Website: home-depot
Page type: review-order
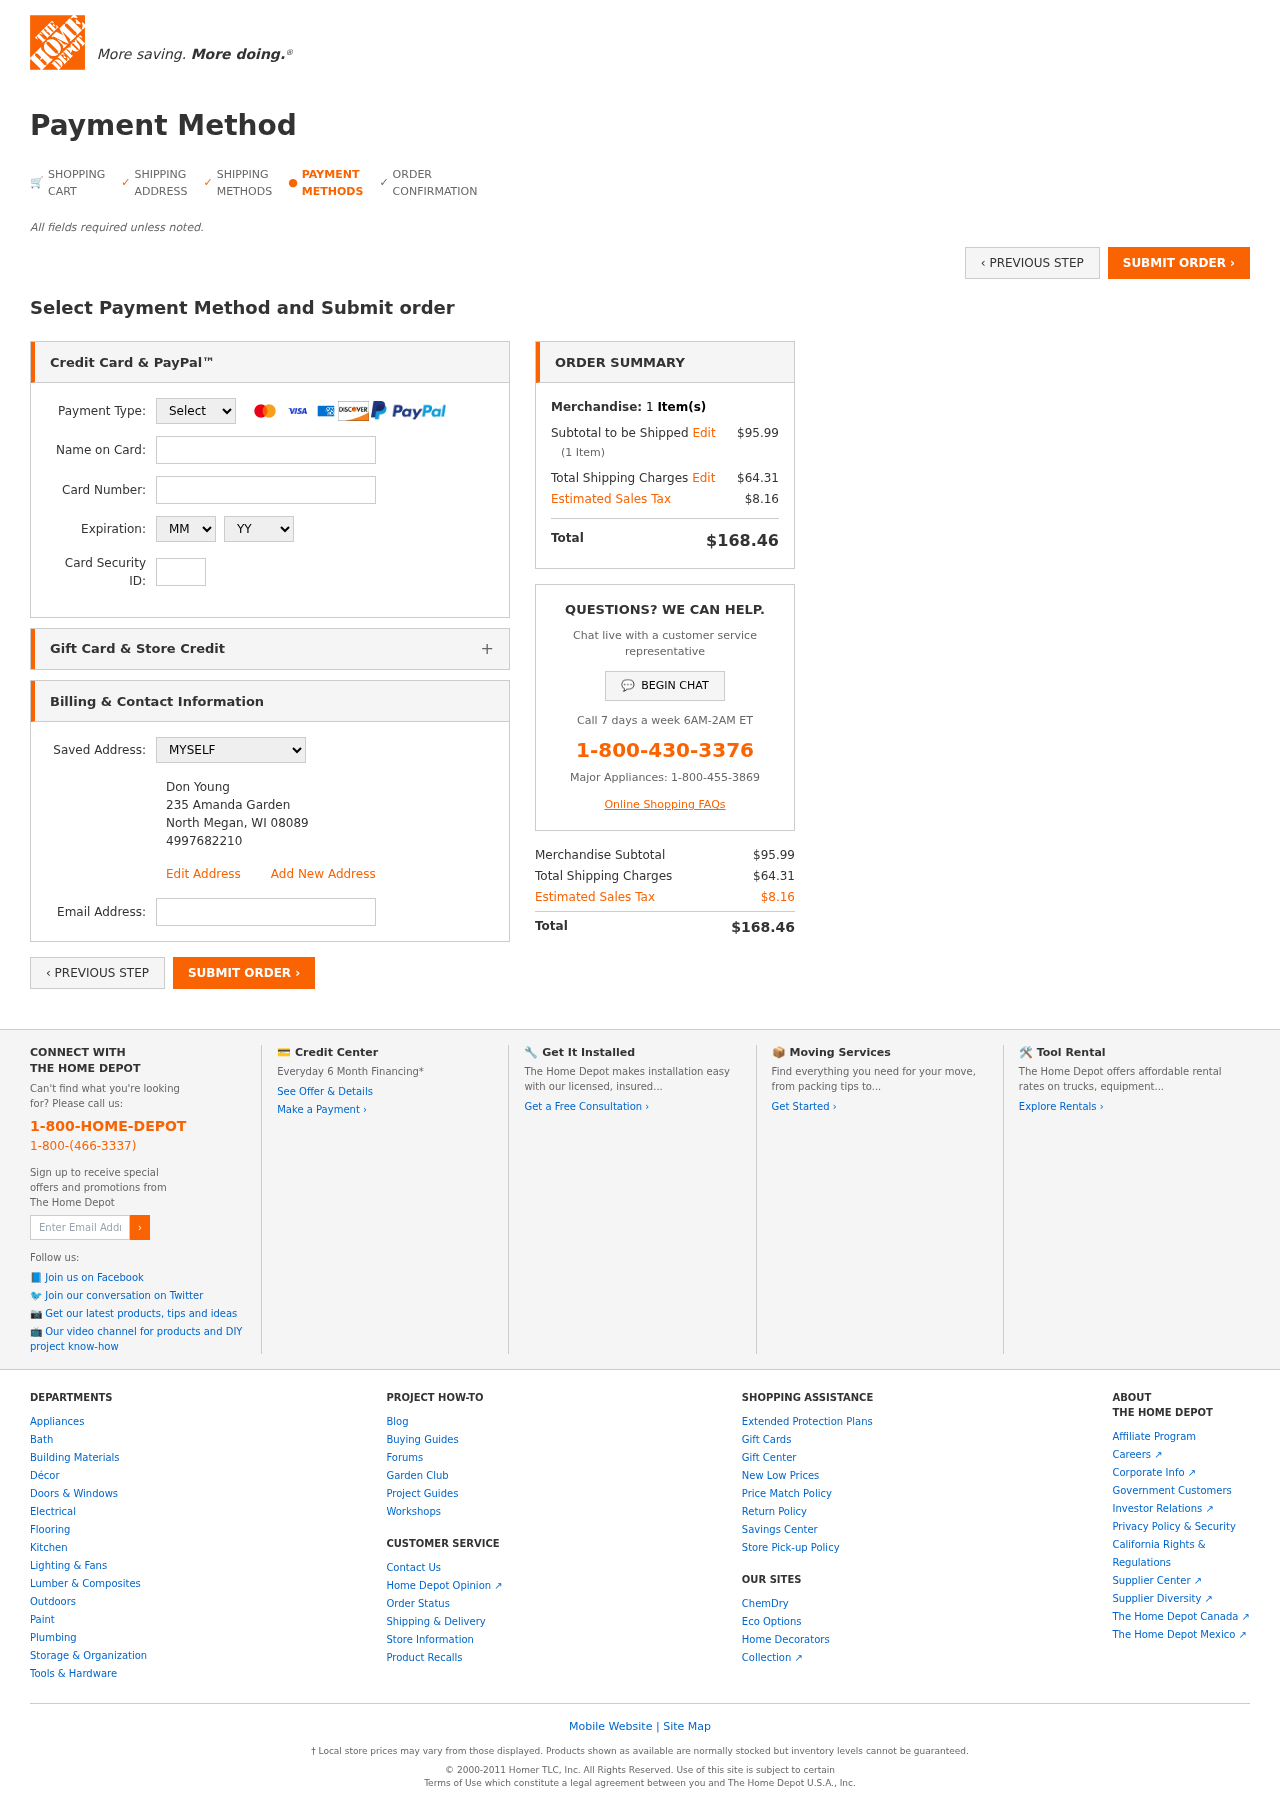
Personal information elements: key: PII_CARD_CVV
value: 850
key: PII_CARD_EXPIRY_MONTH
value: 06
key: PII_CARD_EXPIRY_YEAR
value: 28
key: PII_CARD_NUMBER
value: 6011 4790 4076 5588
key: PII_CARD_TYPE
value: Discover
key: PII_EMAIL
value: don_young@yahoo.com
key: PII_FULLNAME
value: Don Young
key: PII_FULLNAME2
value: Don Young
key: PII_STREET
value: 235 Amanda Garden
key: PII_CITY2
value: North Megan
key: PII_STATE_ABBR2
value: WI
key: PII_POSTCODE
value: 08089
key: PII_POSTCODE_FULL
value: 08089
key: PII_POSTCODE_NUMERIC
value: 8089
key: PII_PHONE2
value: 4997682210
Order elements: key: ORDER_NUM_ITEMS
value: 1
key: ORDER_SUBTOTAL
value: $95.99
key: ORDER_NUM_ITEMS2
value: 1
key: ORDER_SHIPPING_COST
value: $64.31
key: ORDER_TAX
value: $8.16
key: ORDER_TOTAL
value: $168.46
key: ORDER_SUBTOTAL2
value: $95.99
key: ORDER_SHIPPING_COST2
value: $64.31
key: ORDER_TAX2
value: $8.16
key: ORDER_TOTAL2
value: $168.46